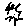
Label: flower